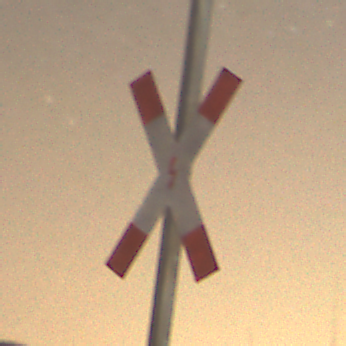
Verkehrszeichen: Andreaskreuz
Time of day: Night
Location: Outdoor (Suburban)
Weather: Clear
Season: NotSpecified
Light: Artificial